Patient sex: M
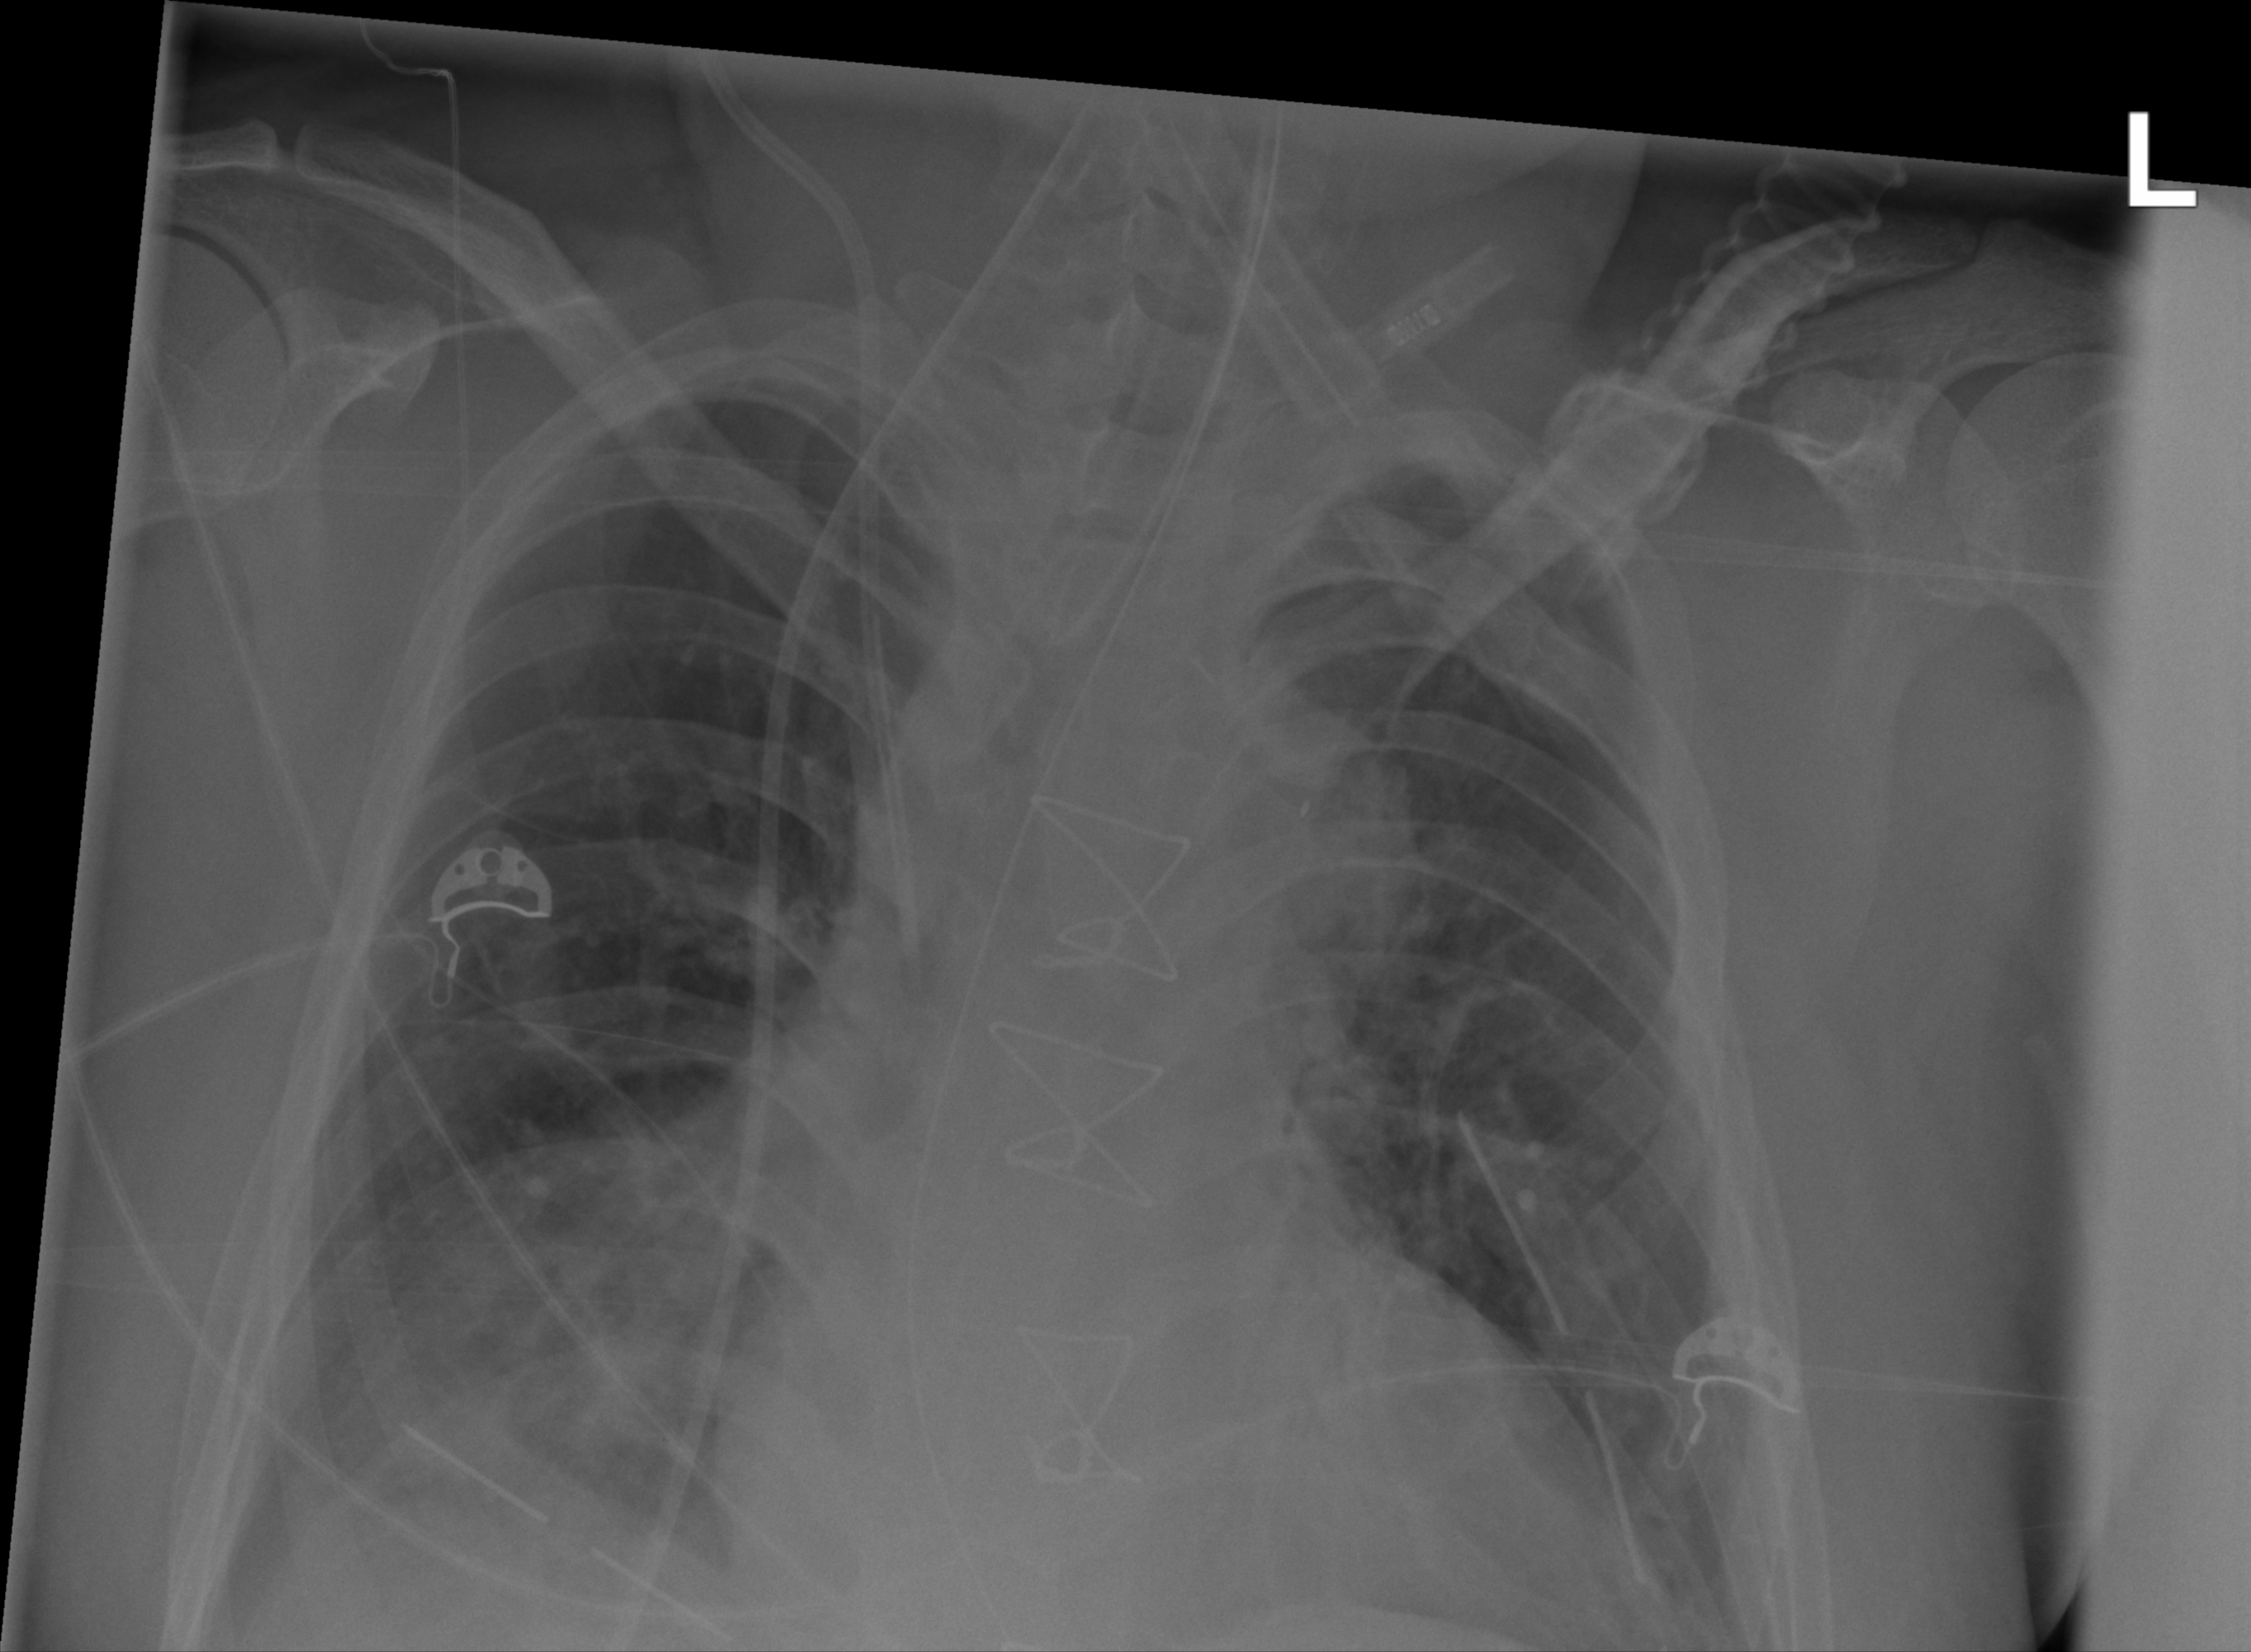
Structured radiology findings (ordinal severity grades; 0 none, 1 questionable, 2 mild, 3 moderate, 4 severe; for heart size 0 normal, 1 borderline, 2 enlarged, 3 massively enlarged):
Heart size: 1
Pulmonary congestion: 0
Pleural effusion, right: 2
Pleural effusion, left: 2
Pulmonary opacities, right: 2
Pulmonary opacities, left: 2
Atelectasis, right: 2
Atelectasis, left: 2